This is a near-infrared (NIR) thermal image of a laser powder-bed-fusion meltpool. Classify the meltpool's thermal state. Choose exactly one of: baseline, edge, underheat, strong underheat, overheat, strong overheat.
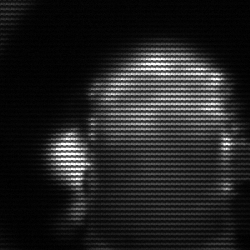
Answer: baseline